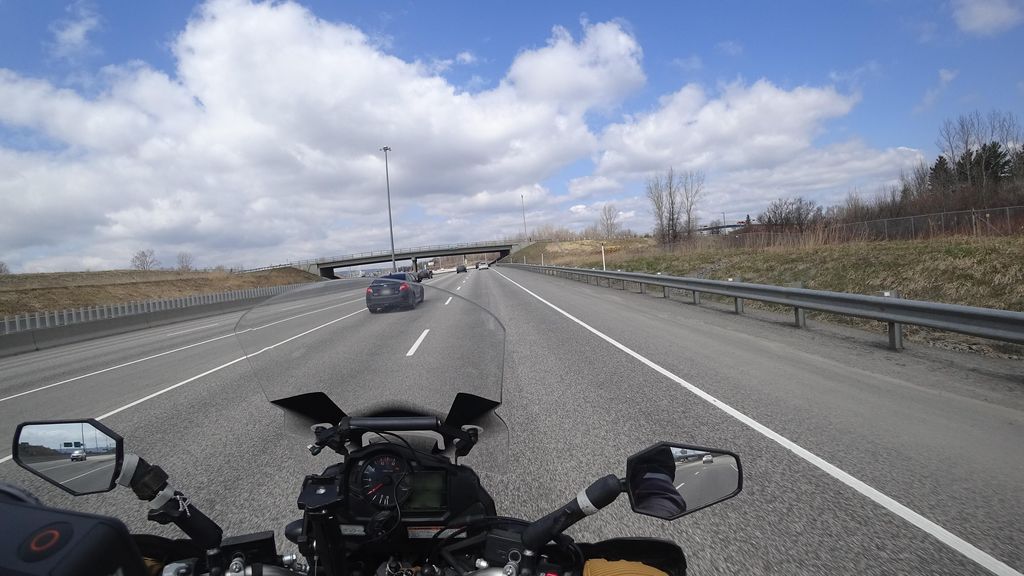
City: quebec_city